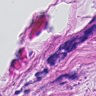
Metastatic tissue present: yes